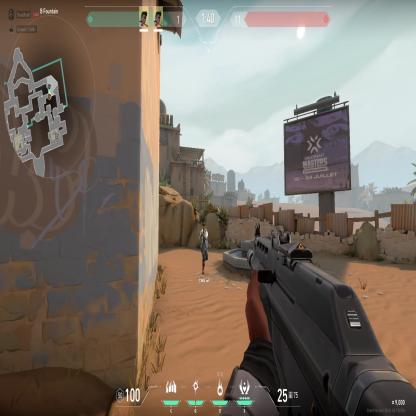
Label: teammate